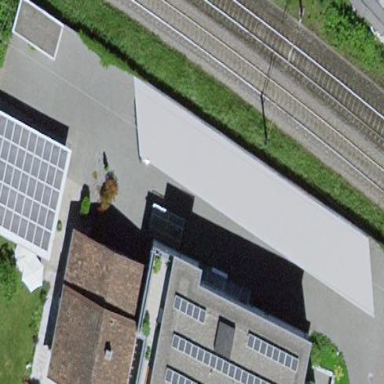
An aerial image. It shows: View of roof of building.